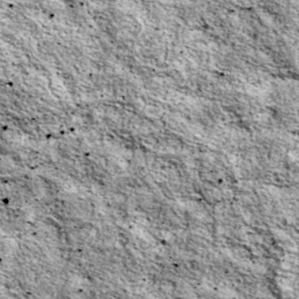
Label: non_frost